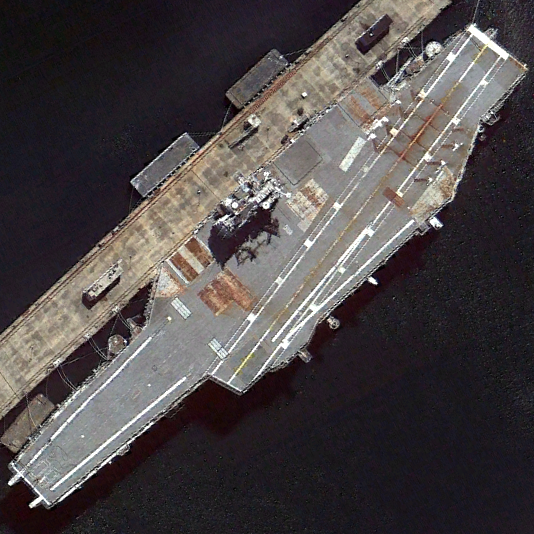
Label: aircraft_carrier